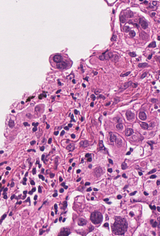
Tumor epithelial tissue: yes
Tumor-associated stroma tissue: yes
Normal tissue: no